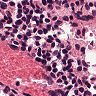
Metastatic tissue present: no